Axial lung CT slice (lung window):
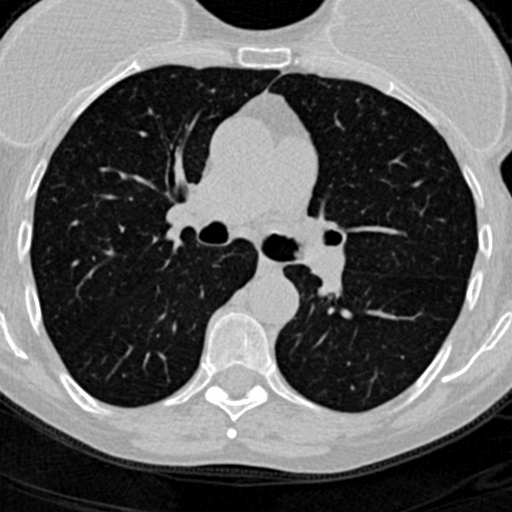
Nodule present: no